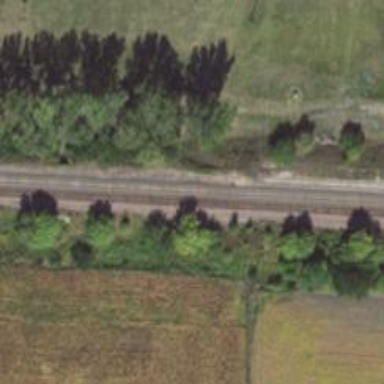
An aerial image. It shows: Railway track.